Aerial crown-view tile of a tropical tree (Barro Colorado Island, Panama), acquired 20250616:
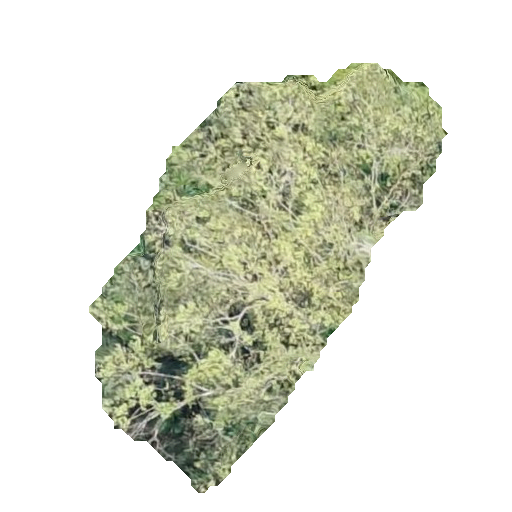
Species: Luehea seemannii
GBIF accepted scientific name: Luehea seemannii
Crown area: 125.338 m²